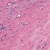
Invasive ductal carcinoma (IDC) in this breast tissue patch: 0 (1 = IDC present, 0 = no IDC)